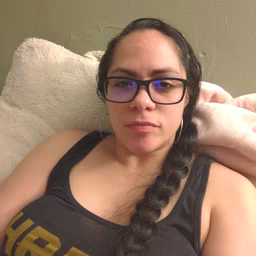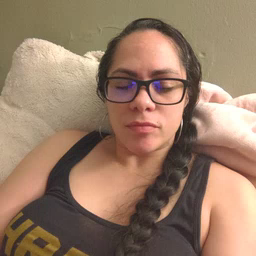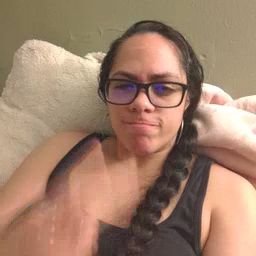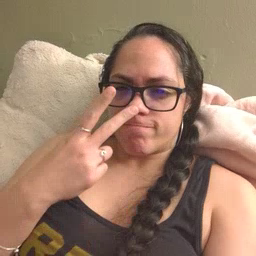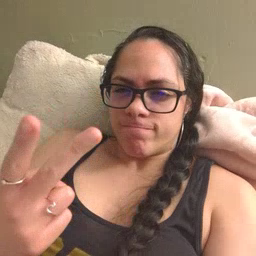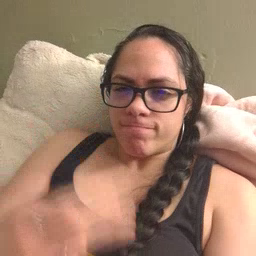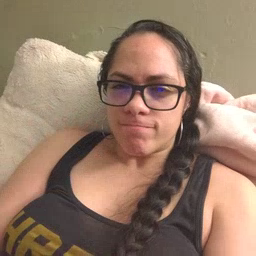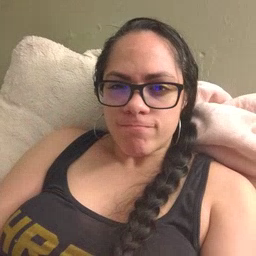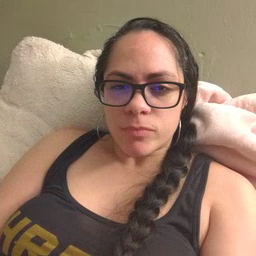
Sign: see